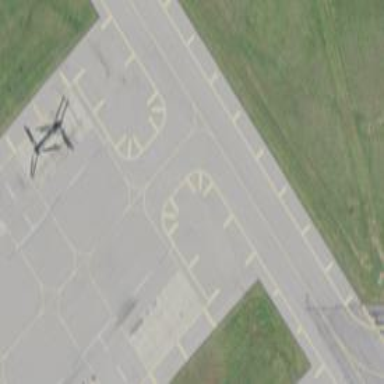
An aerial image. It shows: Image of taxiway at airport.